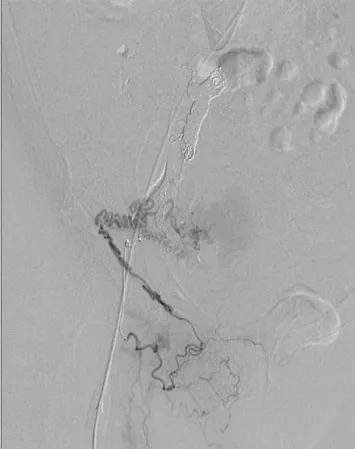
Eight days after the first embolization, pelvic angiography shows collateral arteries feeding the uterus from the right external iliac artery.
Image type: radiology (ct)